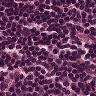
Metastatic tissue present: no